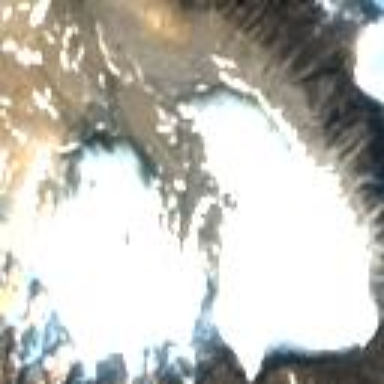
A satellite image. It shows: Majestic glacier in the distance.